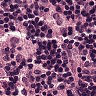
Metastatic tissue present: no